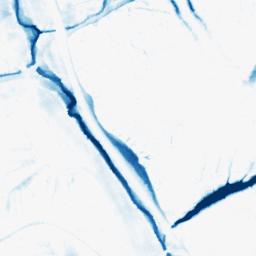
Category: morphological
Decomposition family: morphological_ellipse
Decomposition parameters: operation: closing
width: 20
height: 30
Upsampling method: bilinear
Upsampling parameters: scale: 4
Upsampling scale: 4